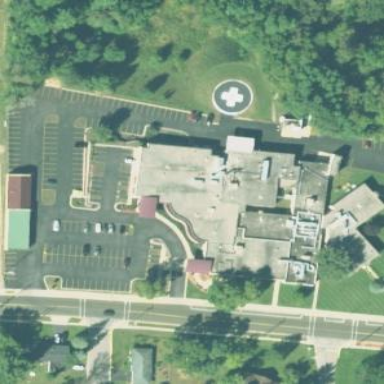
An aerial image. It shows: Hospital providing healthcare services.